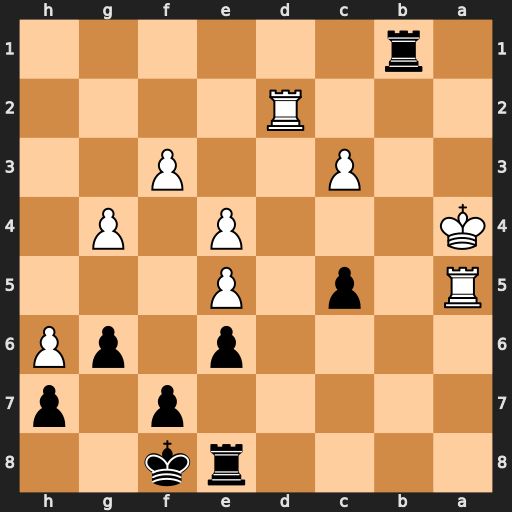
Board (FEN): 4rk2/5p1p/4p1pP/R1p1P3/K3P1P1/2P2P2/3R4/1r6
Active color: b
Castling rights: -
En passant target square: -
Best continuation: Ra1+ Kb5 Rb8+ Kxc5 Rxa5+